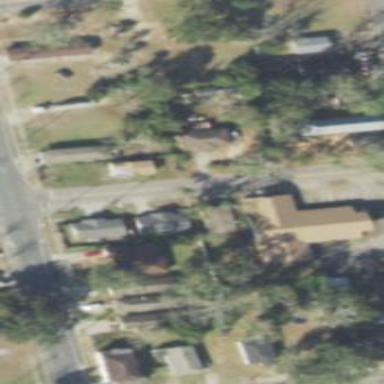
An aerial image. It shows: This residential area consists of single-family homes.